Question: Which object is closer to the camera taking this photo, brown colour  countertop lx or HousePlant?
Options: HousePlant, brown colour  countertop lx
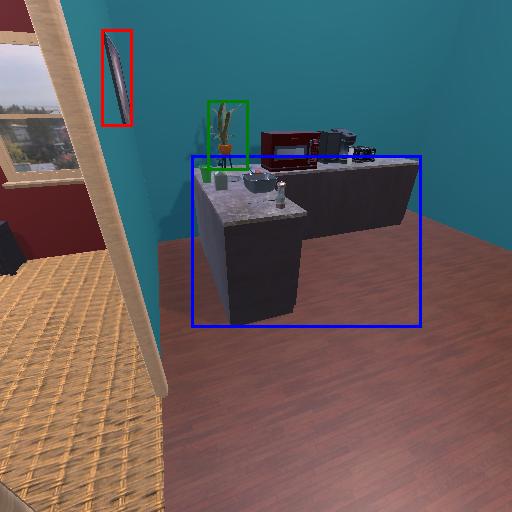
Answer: HousePlant